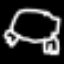
Label: frog